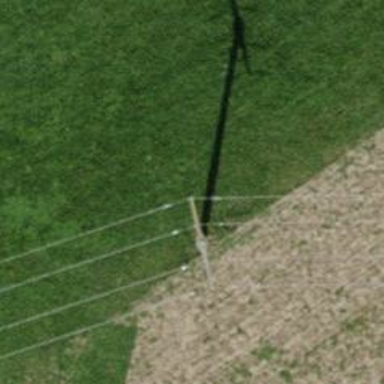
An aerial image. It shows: Three cables of power line.